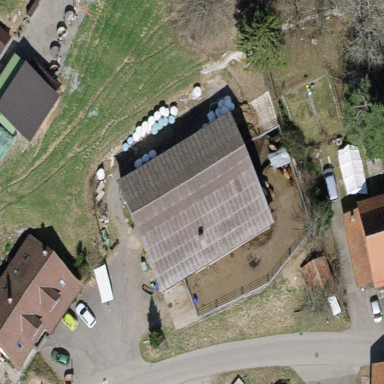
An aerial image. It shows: Farmyard area.